Question: What is the maximum amount of money that can be robbed from the houses? The connected houses cannot be robbed at the same time.
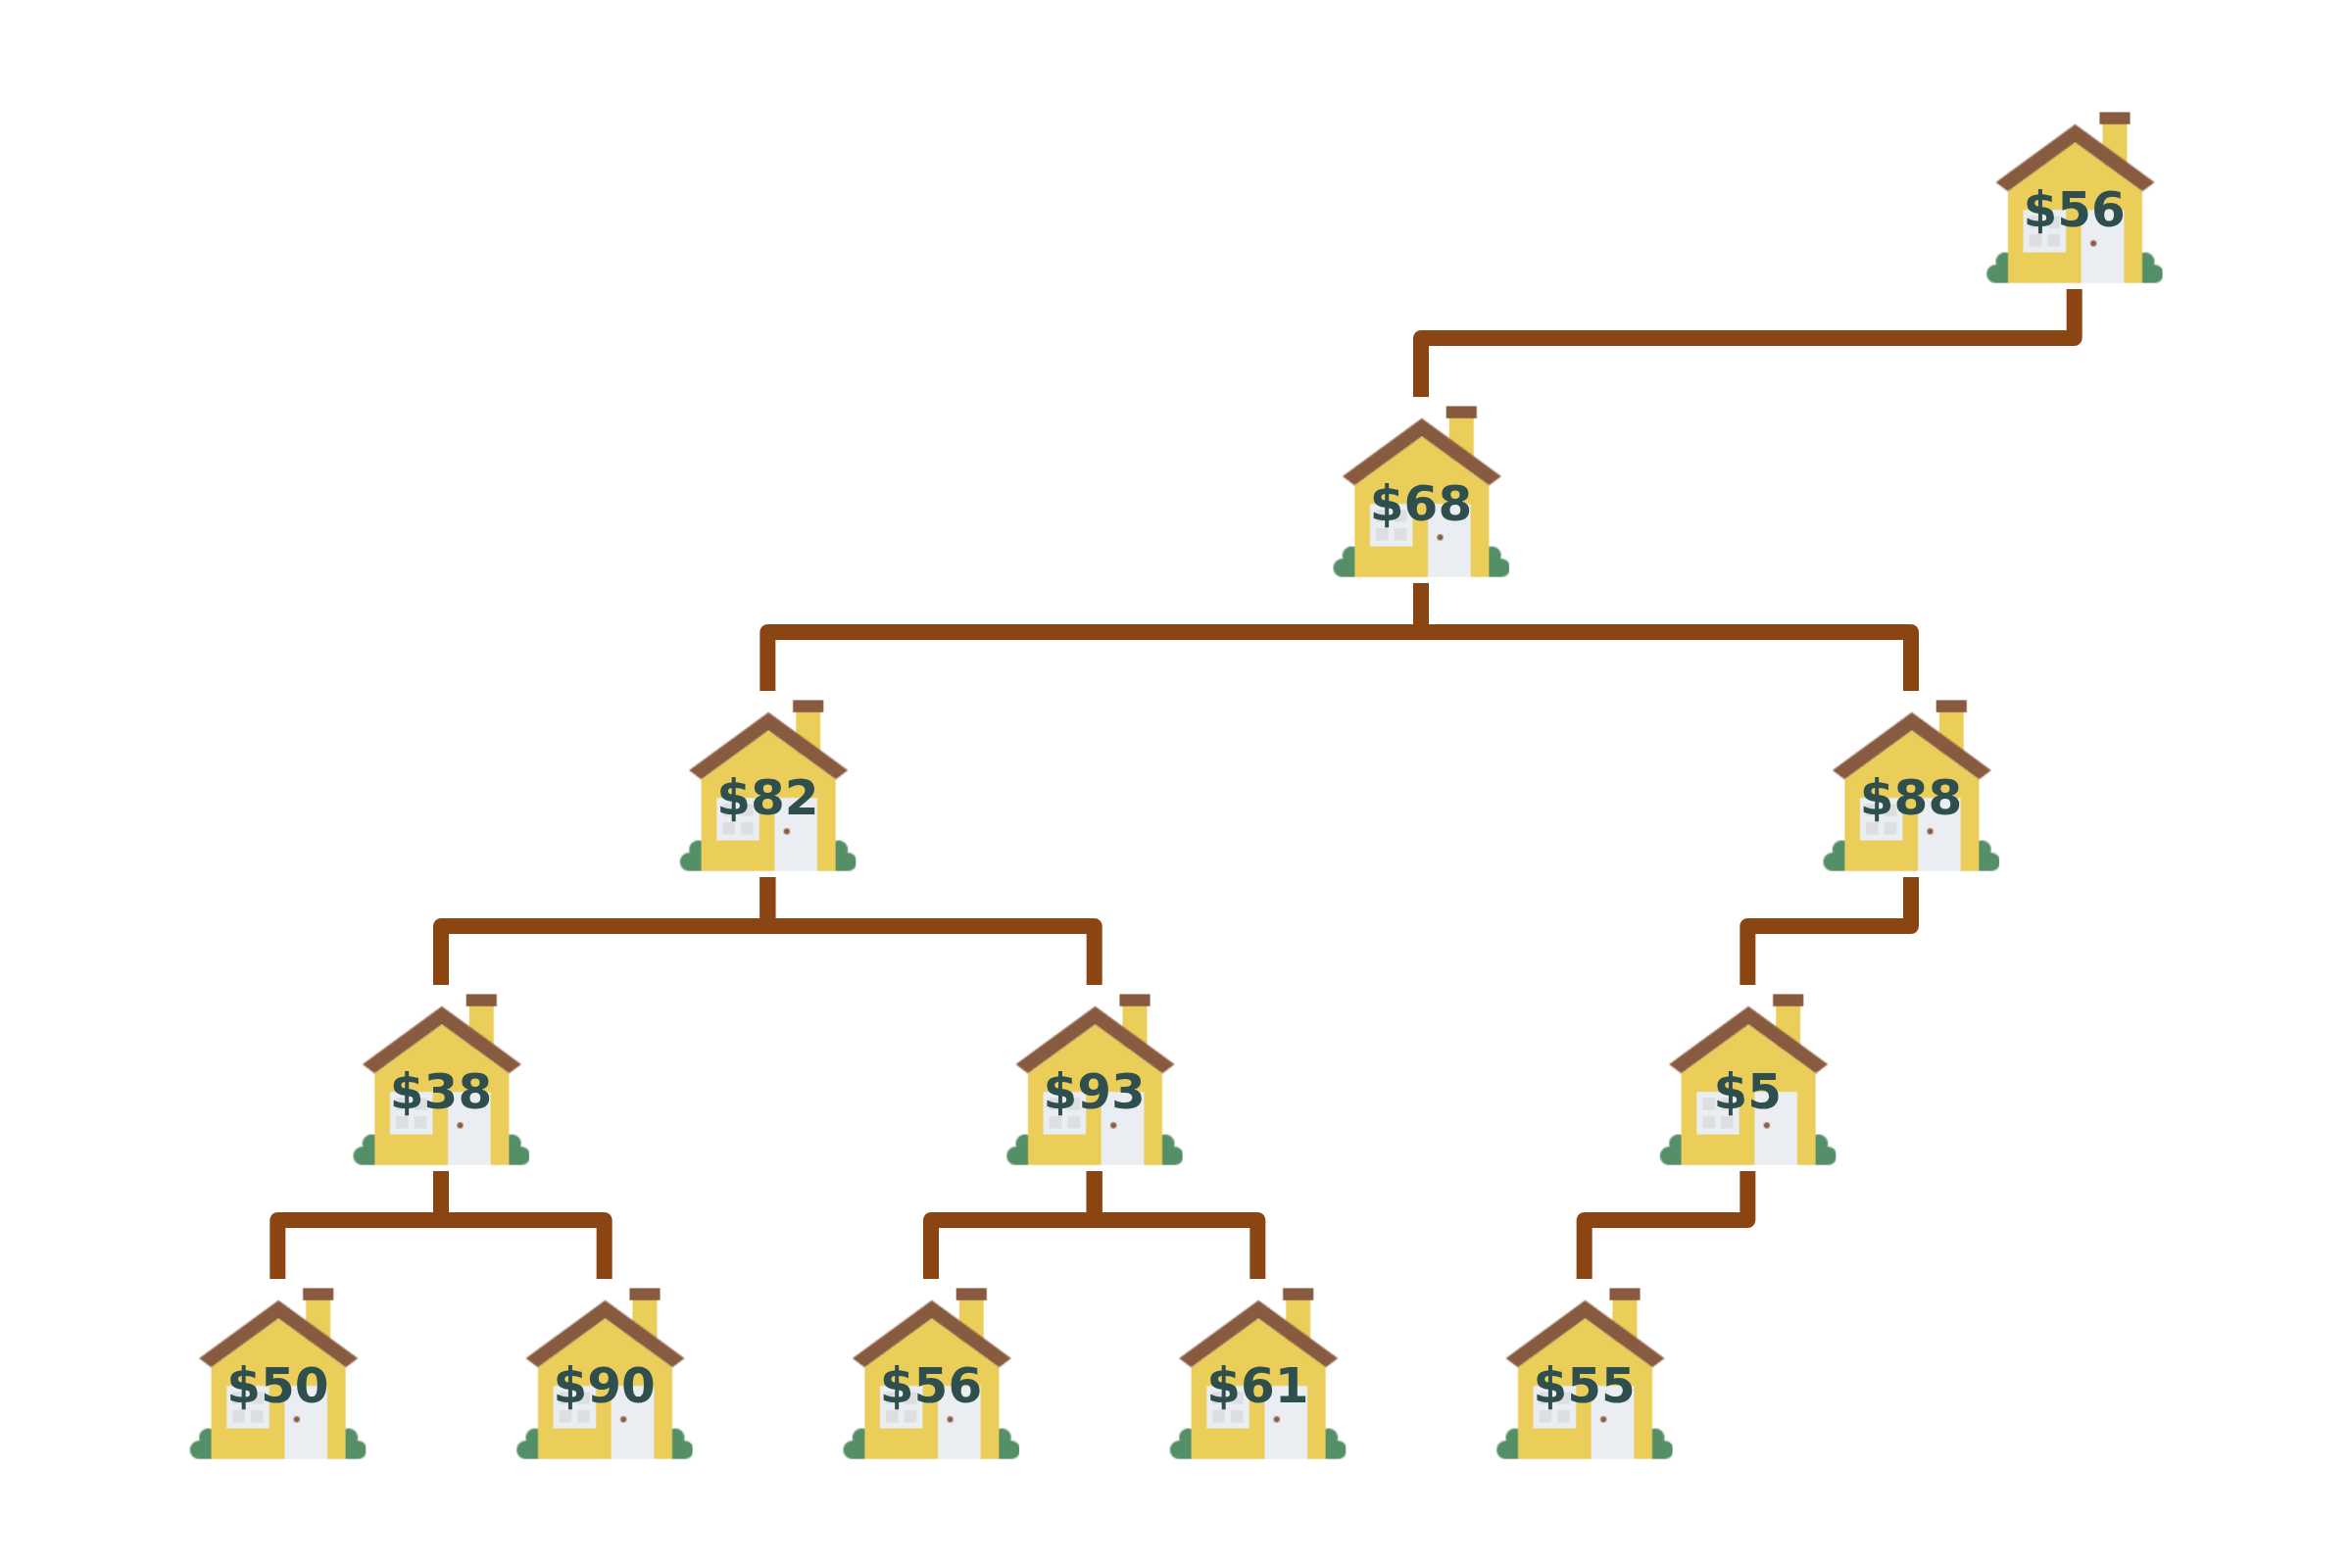
Answer: 538